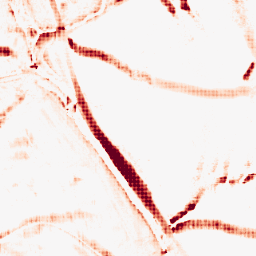
Category: morphological
Decomposition family: morphological_square
Decomposition parameters: operation: opening
size: 15
Upsampling method: sinc_hamming
Upsampling parameters: scale: 4
kernel_size: 4
Upsampling scale: 4